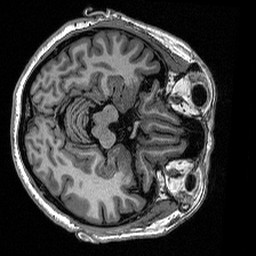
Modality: T1w
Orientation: axial
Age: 45
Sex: female
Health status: healthy
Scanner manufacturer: siemens
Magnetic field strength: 1.5 T
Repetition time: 2.73 s
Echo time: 0.00357 s